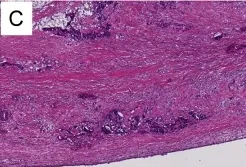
The pathological findings of tumoral tissue (A-C). Adenocarcinoma with moderate to well differentiation invaded to subserosal layer in broad area of the cystic wall.
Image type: pathology (h&e)